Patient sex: M
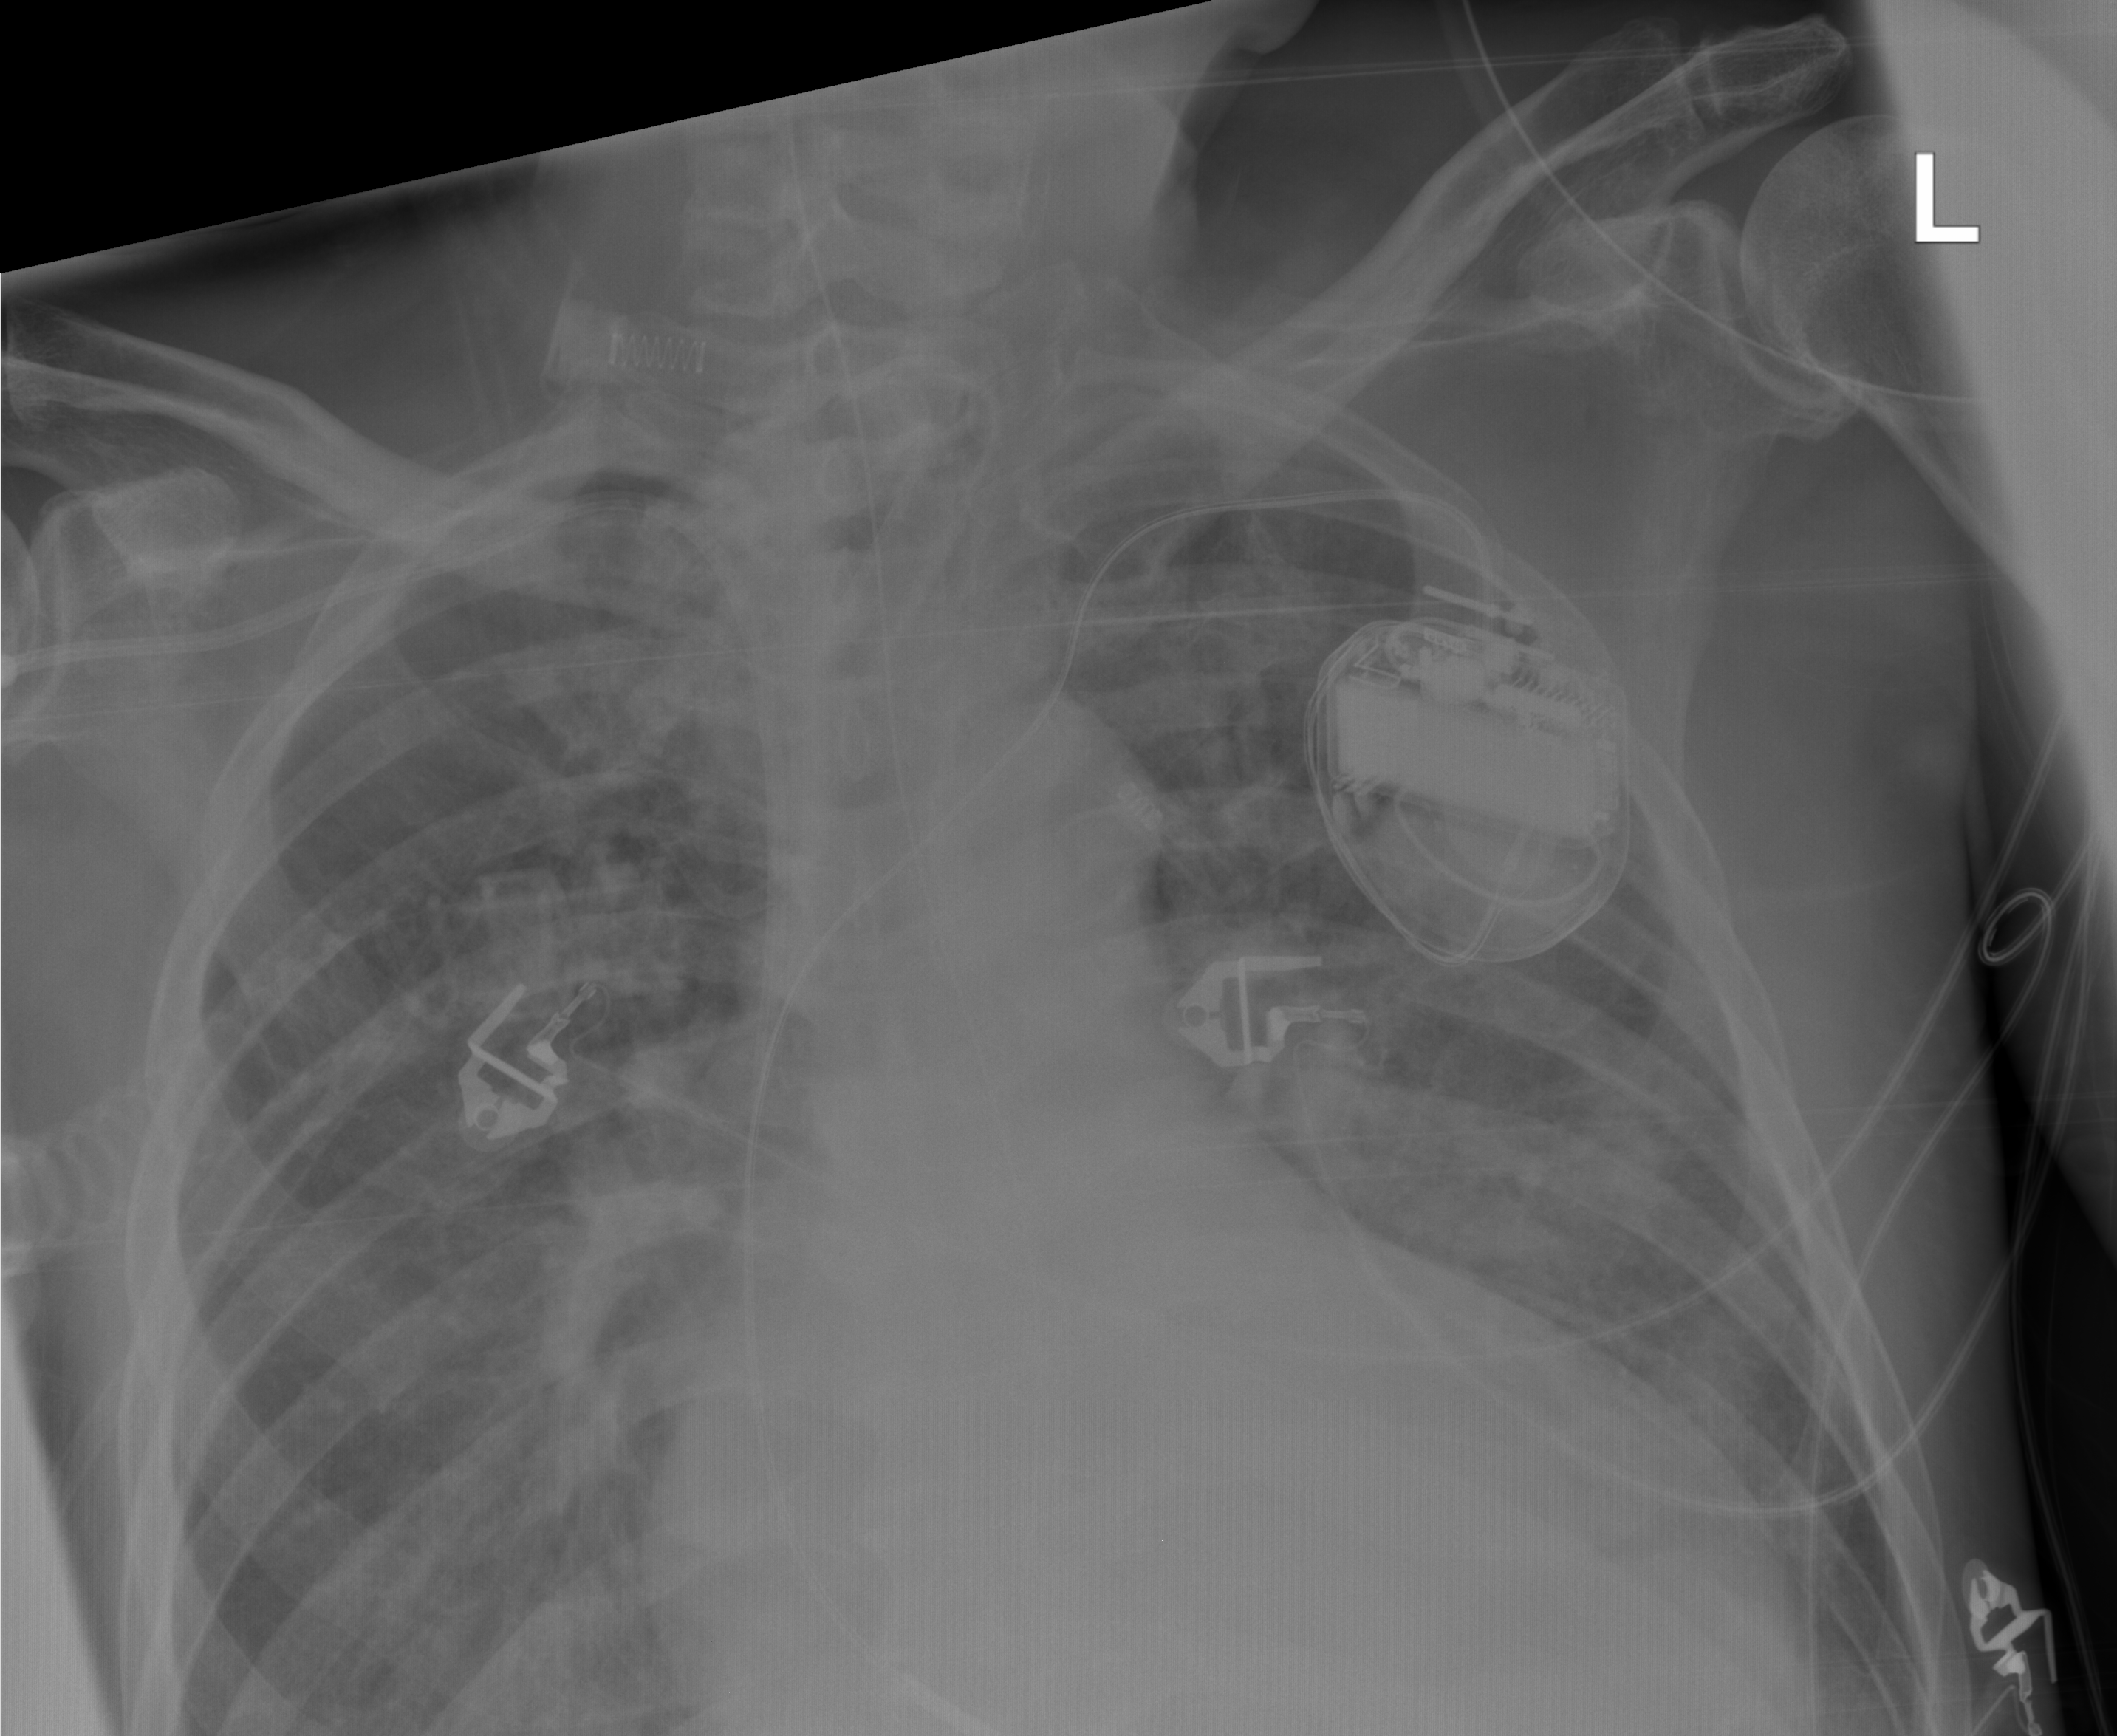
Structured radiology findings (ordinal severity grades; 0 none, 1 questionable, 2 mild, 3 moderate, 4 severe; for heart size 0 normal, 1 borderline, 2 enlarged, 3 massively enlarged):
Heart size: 2
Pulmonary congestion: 1
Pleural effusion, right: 1
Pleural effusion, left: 1
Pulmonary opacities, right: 0
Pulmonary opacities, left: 1
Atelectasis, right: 2
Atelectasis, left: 2